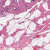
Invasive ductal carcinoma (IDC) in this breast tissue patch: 0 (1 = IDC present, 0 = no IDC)